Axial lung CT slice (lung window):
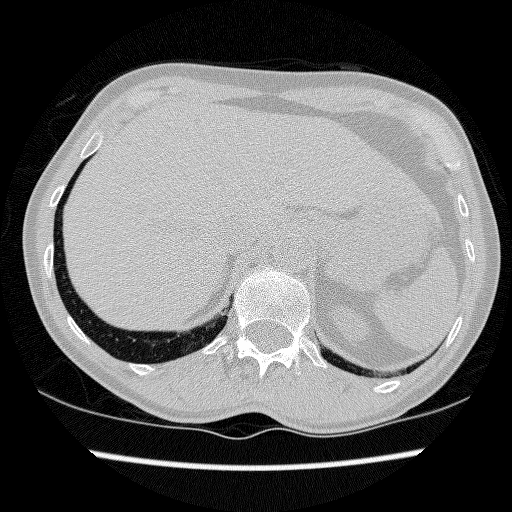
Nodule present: no